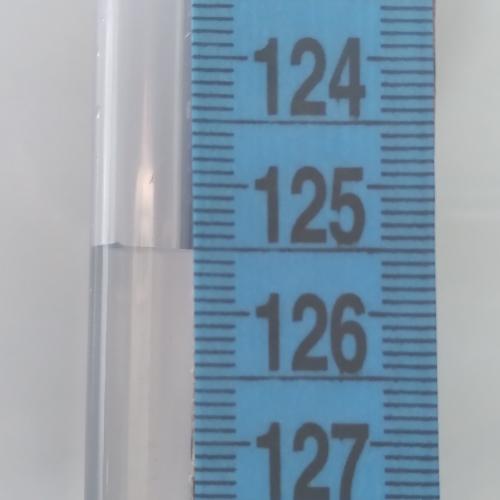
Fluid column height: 125.5 cm